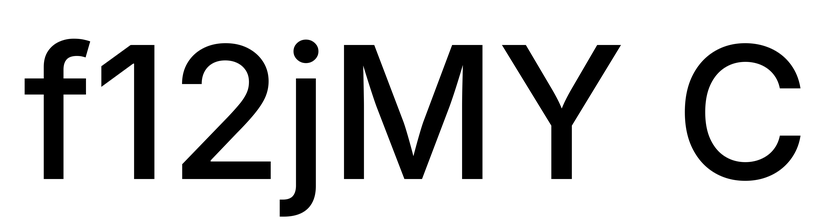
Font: Inter_Medium